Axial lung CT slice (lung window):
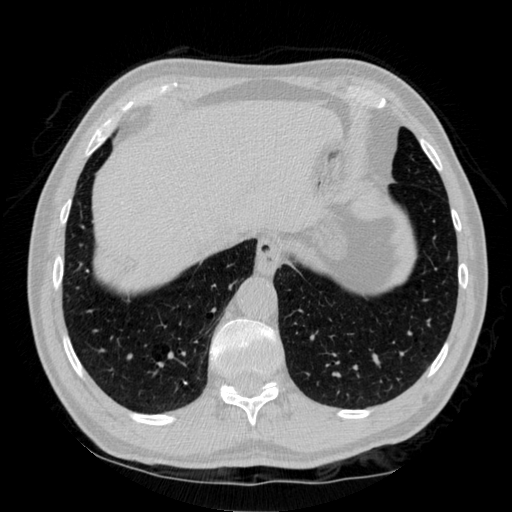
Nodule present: yes
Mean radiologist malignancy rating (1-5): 1